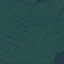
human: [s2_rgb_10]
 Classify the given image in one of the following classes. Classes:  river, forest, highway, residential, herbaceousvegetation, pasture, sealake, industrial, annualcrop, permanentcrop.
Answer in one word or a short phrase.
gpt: Forest